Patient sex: M
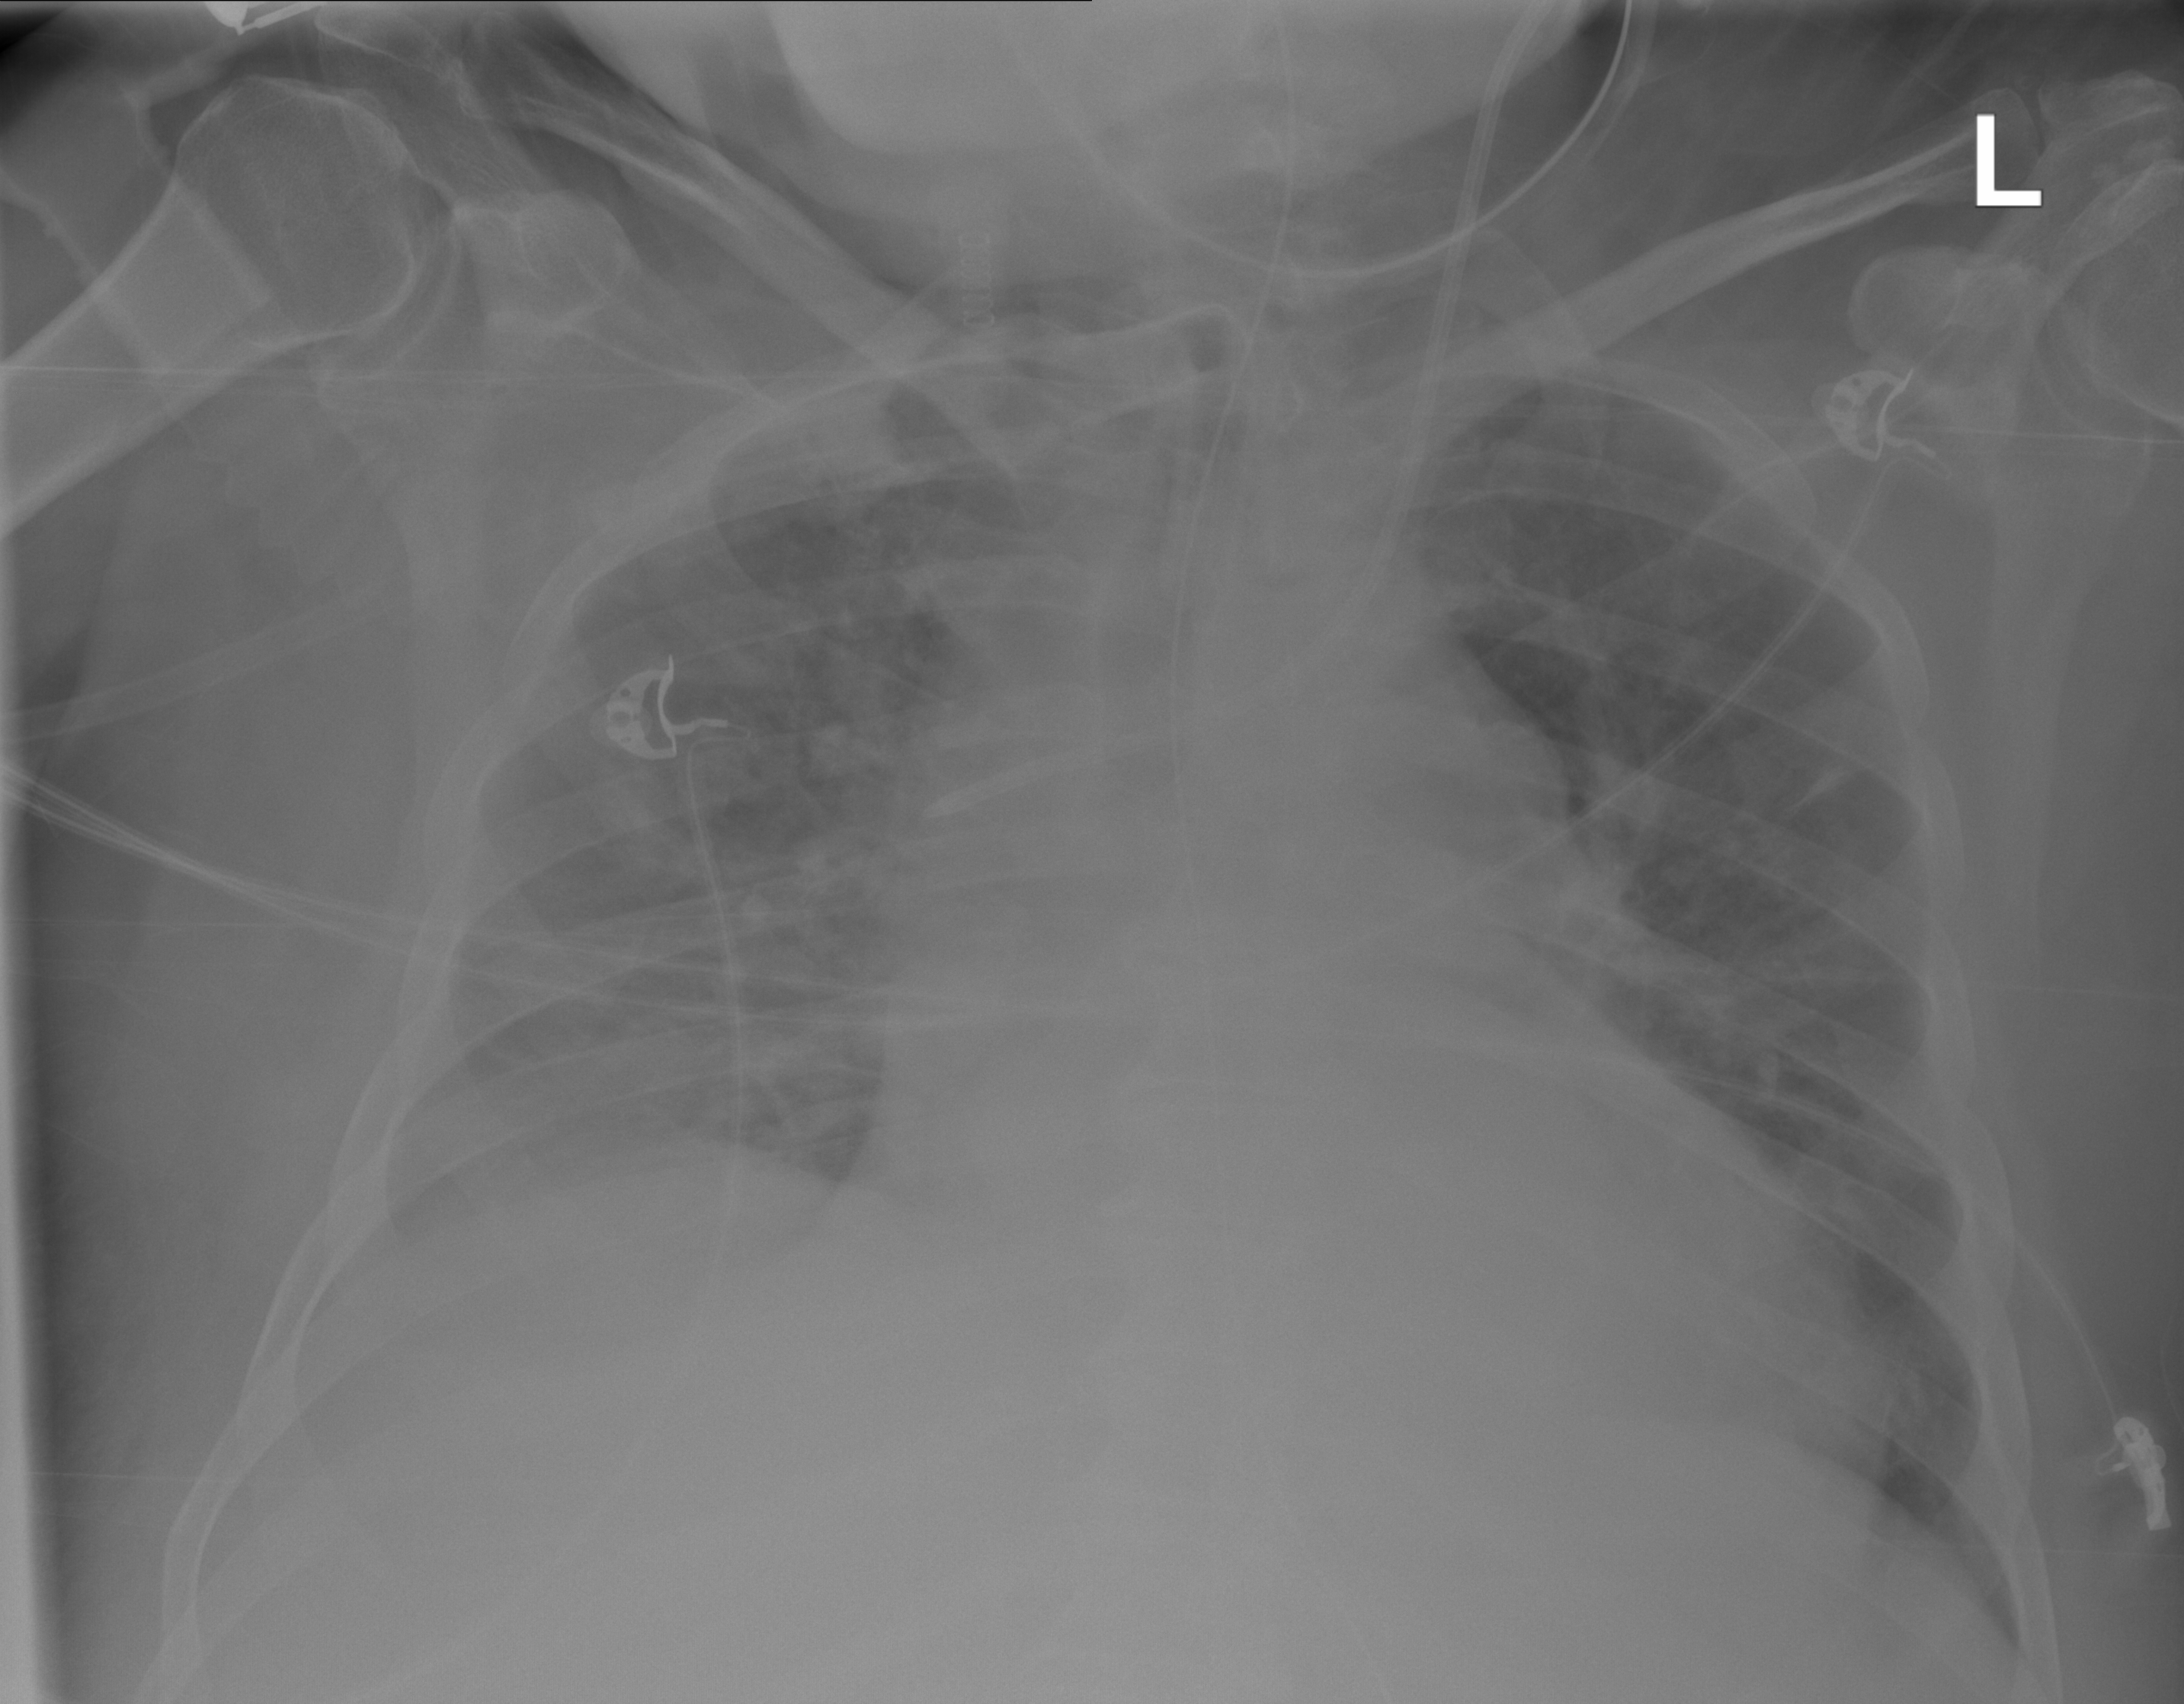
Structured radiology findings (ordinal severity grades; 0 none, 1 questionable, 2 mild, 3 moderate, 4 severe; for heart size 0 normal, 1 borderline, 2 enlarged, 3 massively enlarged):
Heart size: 2
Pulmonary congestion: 2
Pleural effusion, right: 2
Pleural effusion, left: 0
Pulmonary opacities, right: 1
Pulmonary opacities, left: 0
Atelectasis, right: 2
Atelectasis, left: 0